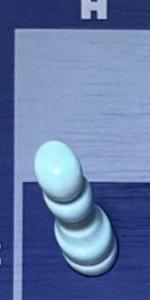
Label: Pawn_White